Question: I am unsure as to what to use for the 'YourNameVariable'. I think it needs to be an instance of Routine (or maybe the name property of Routine) but how do I create this? I am using a UITableView.
'''
NSFetchRequest *request = [[NSFetchRequest alloc] init];
NSEntityDescription *entity = [NSEntityDescription entityForName:@"Exercise" inManagedObjectContext:managedObjectContext];
[request setEntity:entity];
[request setPredicate: [NSPredicate predicateWithFormat: @"routineExercises = %@", yourVariableNameHere]];
NSLog(@"After managedObjectContext: %@", managedObjectContext);
NSError *error = nil;
NSMutableArray *mutableFetchResults = [[managedObjectContext executeFetchRequest:request error:&error] mutableCopy];
if (mutableFetchResults == nil) {
// Handle the error.
}
[mutableFetchResults release];
[request release];
'''
Here is my data model:

And also, should I be putting this in viewDidLoad or in the fetchResultsController's method?
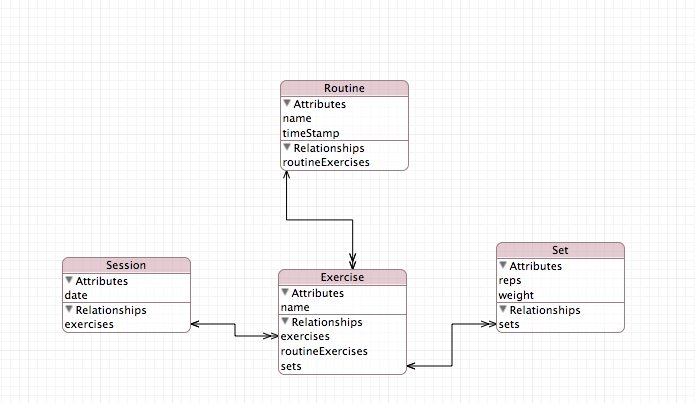
Answer: You don't need a fetch if you already have the 'Routine' objects. You just ask the 'Routine' object for the contents of its 'routineExercises' relationship.
You use fetches when you don't have an object to start with. If you already have an object, then you walk it's relationships to find it's associated objects. Fetching objects that are already in a relationship defeats the purpose of having relationships in the first place.